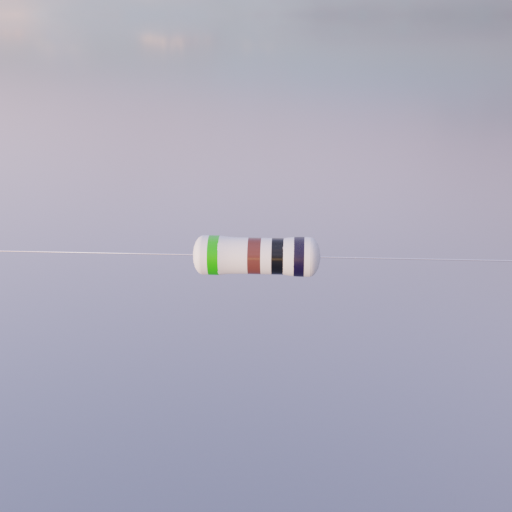
Resistor colour bands (in order): green, brown, black, black